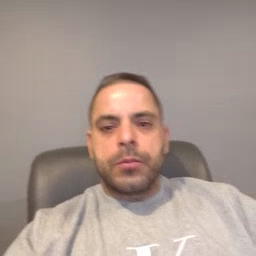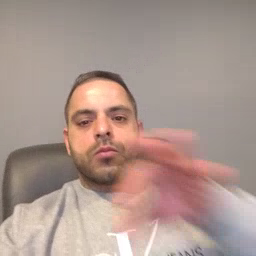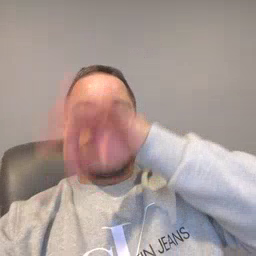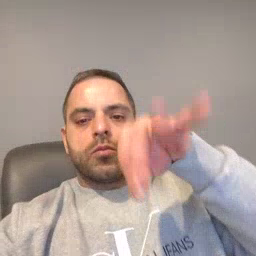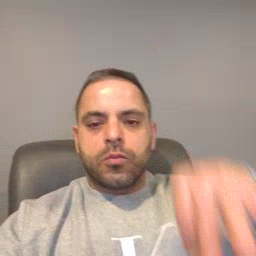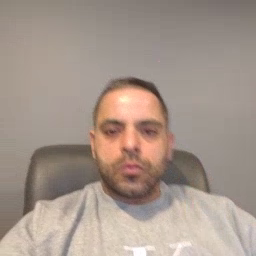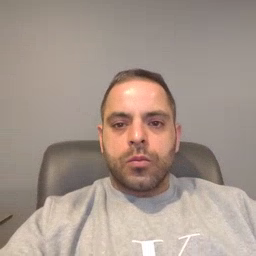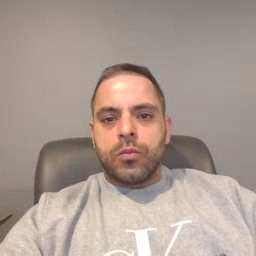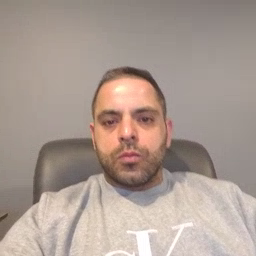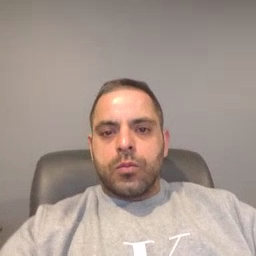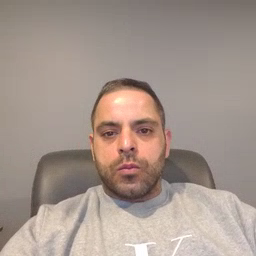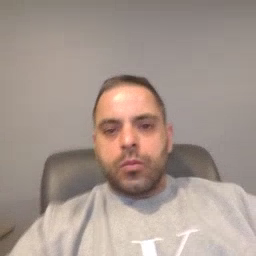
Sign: frenchfries